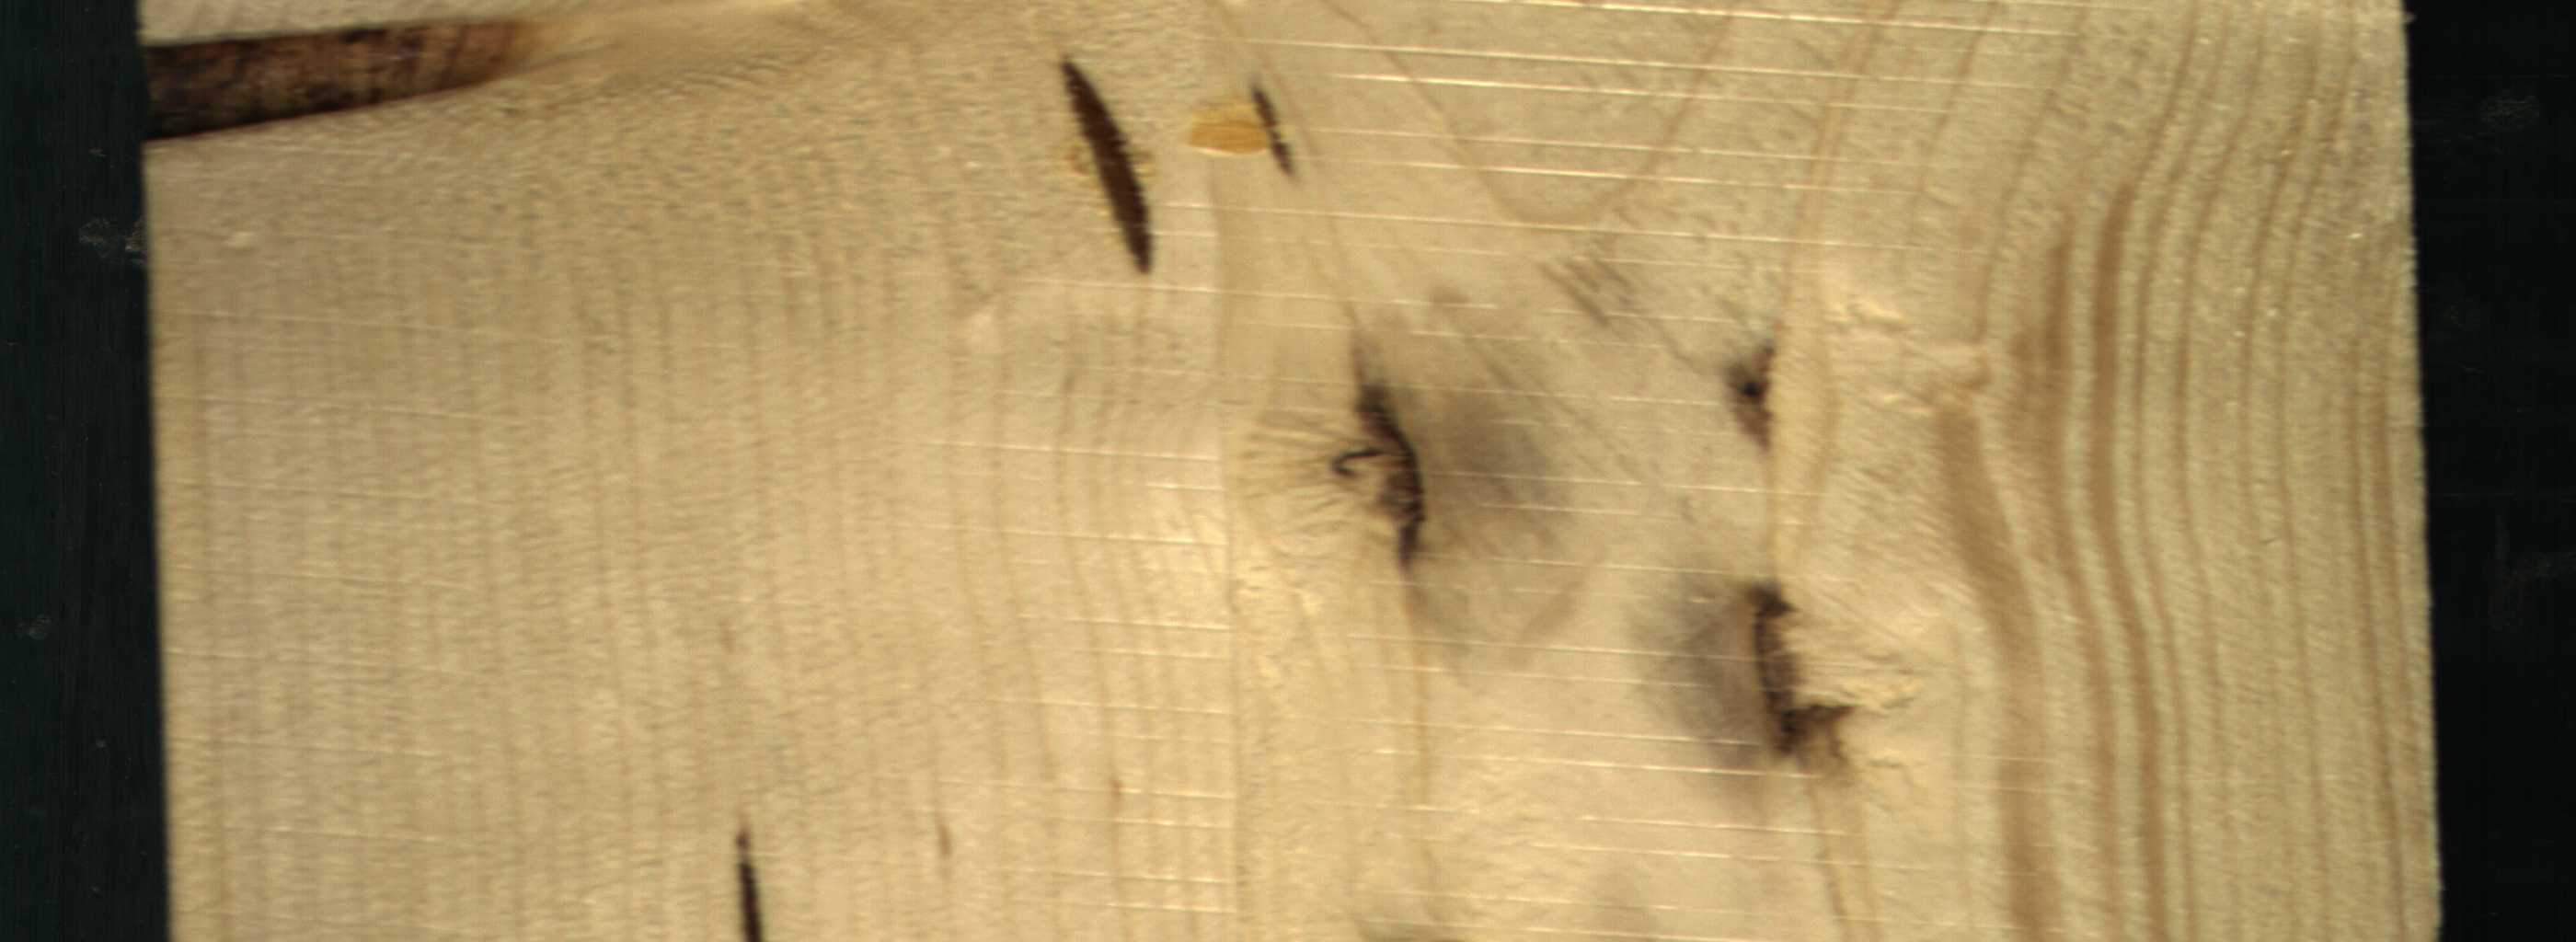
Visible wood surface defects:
resin
resin
resin
Knot_missing
Knot_missing
Knot_missing
Knot_missing
Knot_missing
Knot_missing
Dead_Knot
Dead_Knot
Dead_Knot